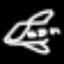
Label: airplane